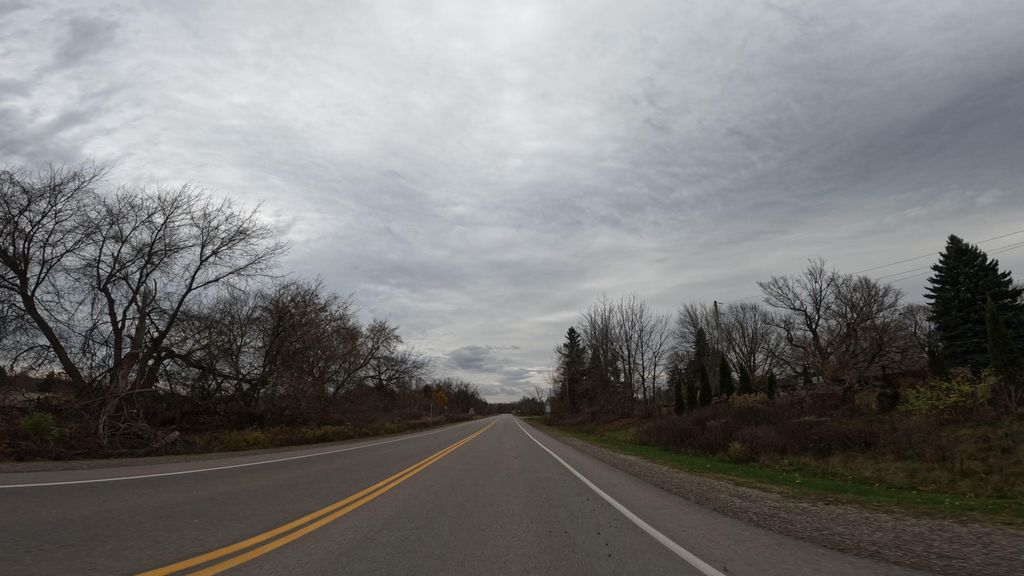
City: hamilton